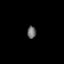
Tissue: lung
Cell type: Endothelial cells
Senescence score: 0.6307
Nuclear area (px): 107
Mean DAPI intensity: 107.234